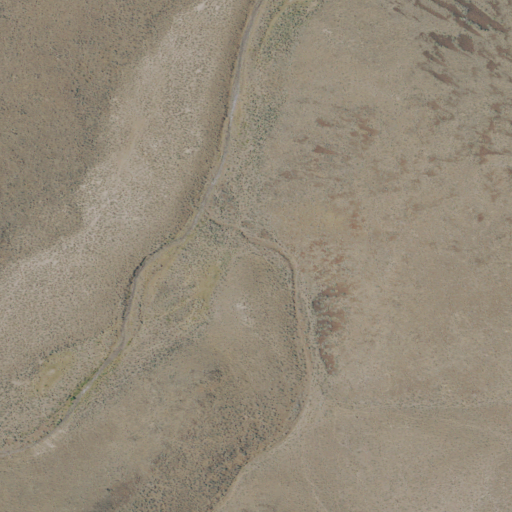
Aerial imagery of valley in Oregon named Groan Canyon containing only shrub